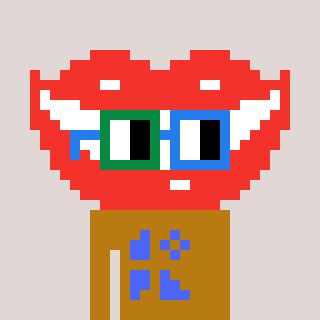
a pixel art character with square green and blue glasses, a smile-shaped head and a gold-colored body on a warm background